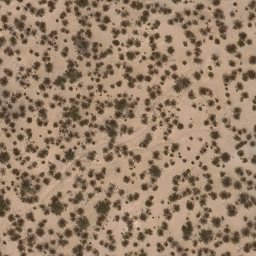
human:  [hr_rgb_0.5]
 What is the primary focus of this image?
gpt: chaparral